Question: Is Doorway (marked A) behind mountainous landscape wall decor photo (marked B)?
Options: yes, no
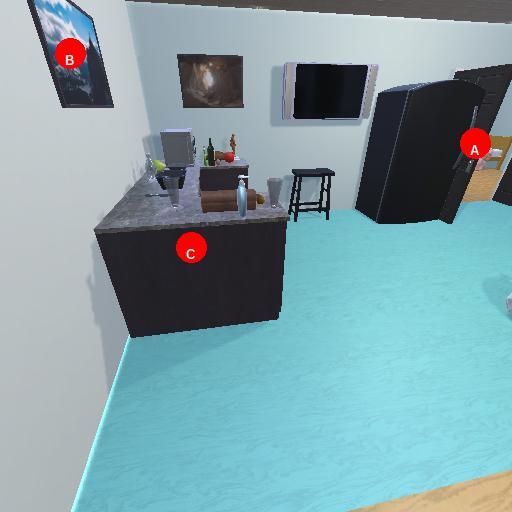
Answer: yes